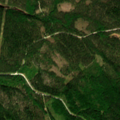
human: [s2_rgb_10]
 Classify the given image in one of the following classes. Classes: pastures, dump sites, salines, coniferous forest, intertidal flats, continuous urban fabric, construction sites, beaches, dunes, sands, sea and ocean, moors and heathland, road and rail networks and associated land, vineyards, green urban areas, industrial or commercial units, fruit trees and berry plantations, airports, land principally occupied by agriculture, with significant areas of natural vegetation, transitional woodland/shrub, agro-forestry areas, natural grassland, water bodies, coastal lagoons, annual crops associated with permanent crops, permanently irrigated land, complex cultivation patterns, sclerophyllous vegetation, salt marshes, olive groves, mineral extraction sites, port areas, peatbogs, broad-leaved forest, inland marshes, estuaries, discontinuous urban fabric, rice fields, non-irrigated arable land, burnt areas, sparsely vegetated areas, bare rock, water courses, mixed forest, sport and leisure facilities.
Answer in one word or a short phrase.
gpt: coniferous forest, mixed forest